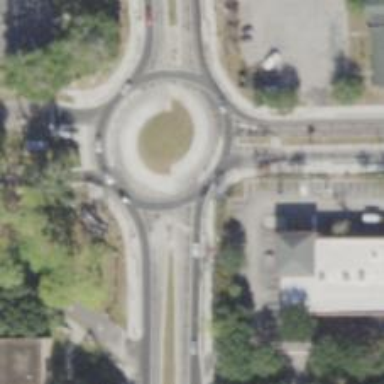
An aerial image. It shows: Secondary asphalt road leading to roundabout with turbo design.